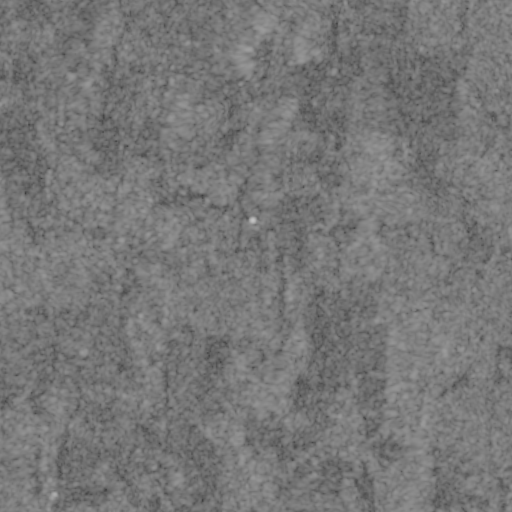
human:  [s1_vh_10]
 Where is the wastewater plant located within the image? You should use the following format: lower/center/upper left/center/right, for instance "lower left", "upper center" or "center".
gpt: The wastewater plant is located in the center left of the image.
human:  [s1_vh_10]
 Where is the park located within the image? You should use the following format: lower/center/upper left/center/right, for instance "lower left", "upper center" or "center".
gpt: There is no park in the image.

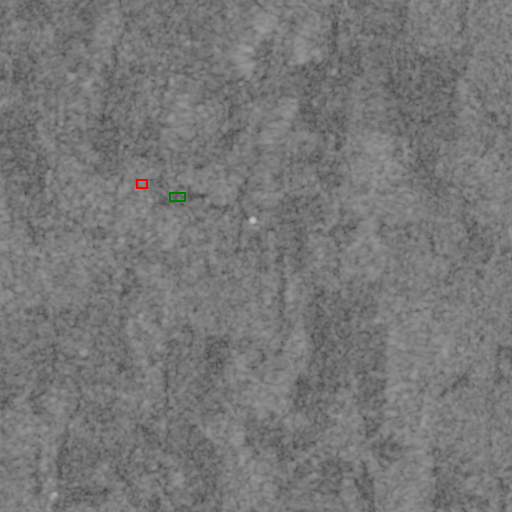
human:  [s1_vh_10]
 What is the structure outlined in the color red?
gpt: The structure outlined in red is a wastewater plant.
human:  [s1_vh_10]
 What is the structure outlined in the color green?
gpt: The structure outlined in green is a building.
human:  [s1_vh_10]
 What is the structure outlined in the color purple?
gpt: There is no purple outline.